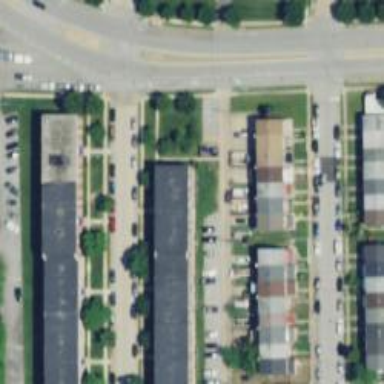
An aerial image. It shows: Alley classified as service road.